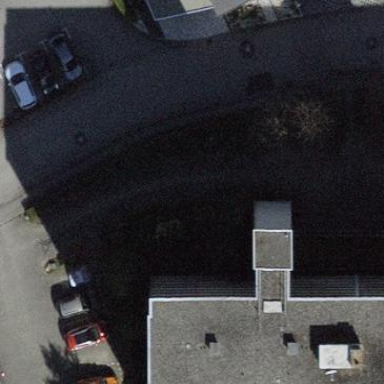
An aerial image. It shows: Flat-roofed apartment building.